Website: slack
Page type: payment
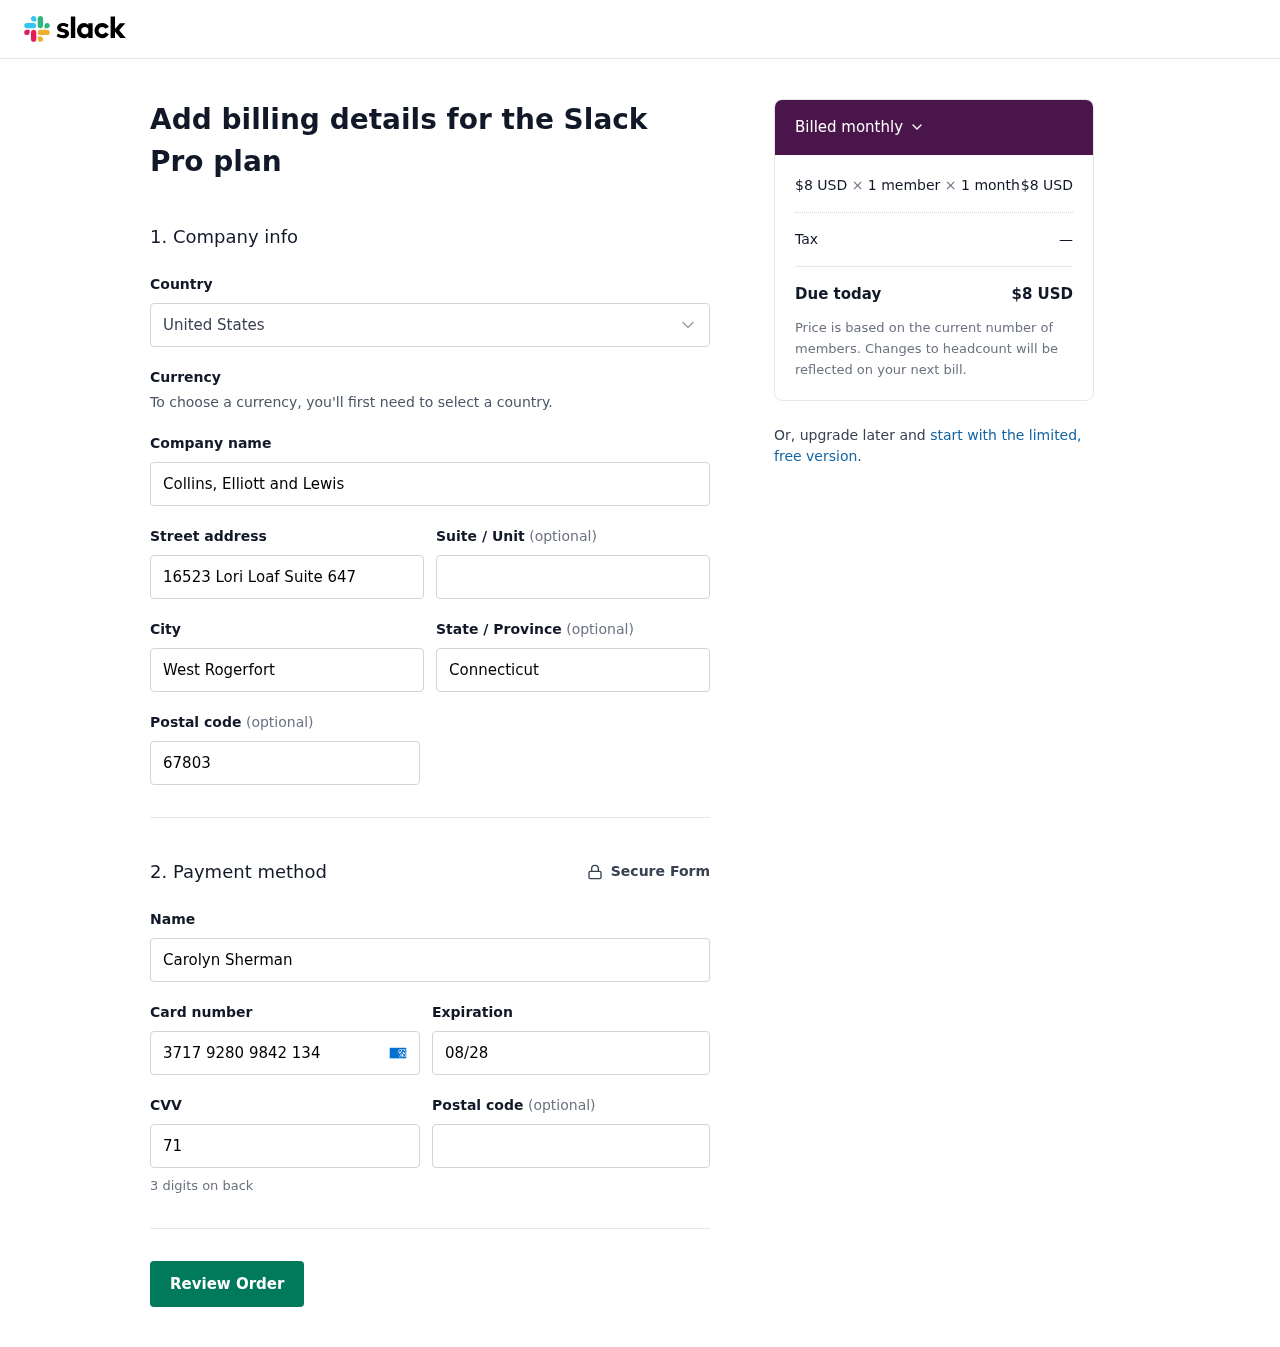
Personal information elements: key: PII_COUNTRY
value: United States
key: PII_COMPANY
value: Collins, Elliott and Lewis
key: PII_STREET
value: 16523 Lori Loaf Suite 647
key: PII_CITY
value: West Rogerfort
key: PII_STATE
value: Connecticut
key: PII_POSTCODE
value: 67803
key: PII_FULLNAME
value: Carolyn Sherman
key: PII_CARD_NUMBER
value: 3717 9280 9842 134
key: PII_CARD_EXPIRY
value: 08/28
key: PII_CARD_CVV
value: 7138
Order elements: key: ORDER_PRICE_PER_MEMBER
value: $8 USD
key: ORDER_NUM_MEMBERS
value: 1 member
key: ORDER_NUM_MONTHS
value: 1 month
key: ORDER_SUBTOTAL
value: $8 USD
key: ORDER_TAX
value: —
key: ORDER_TOTAL
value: $8 USD